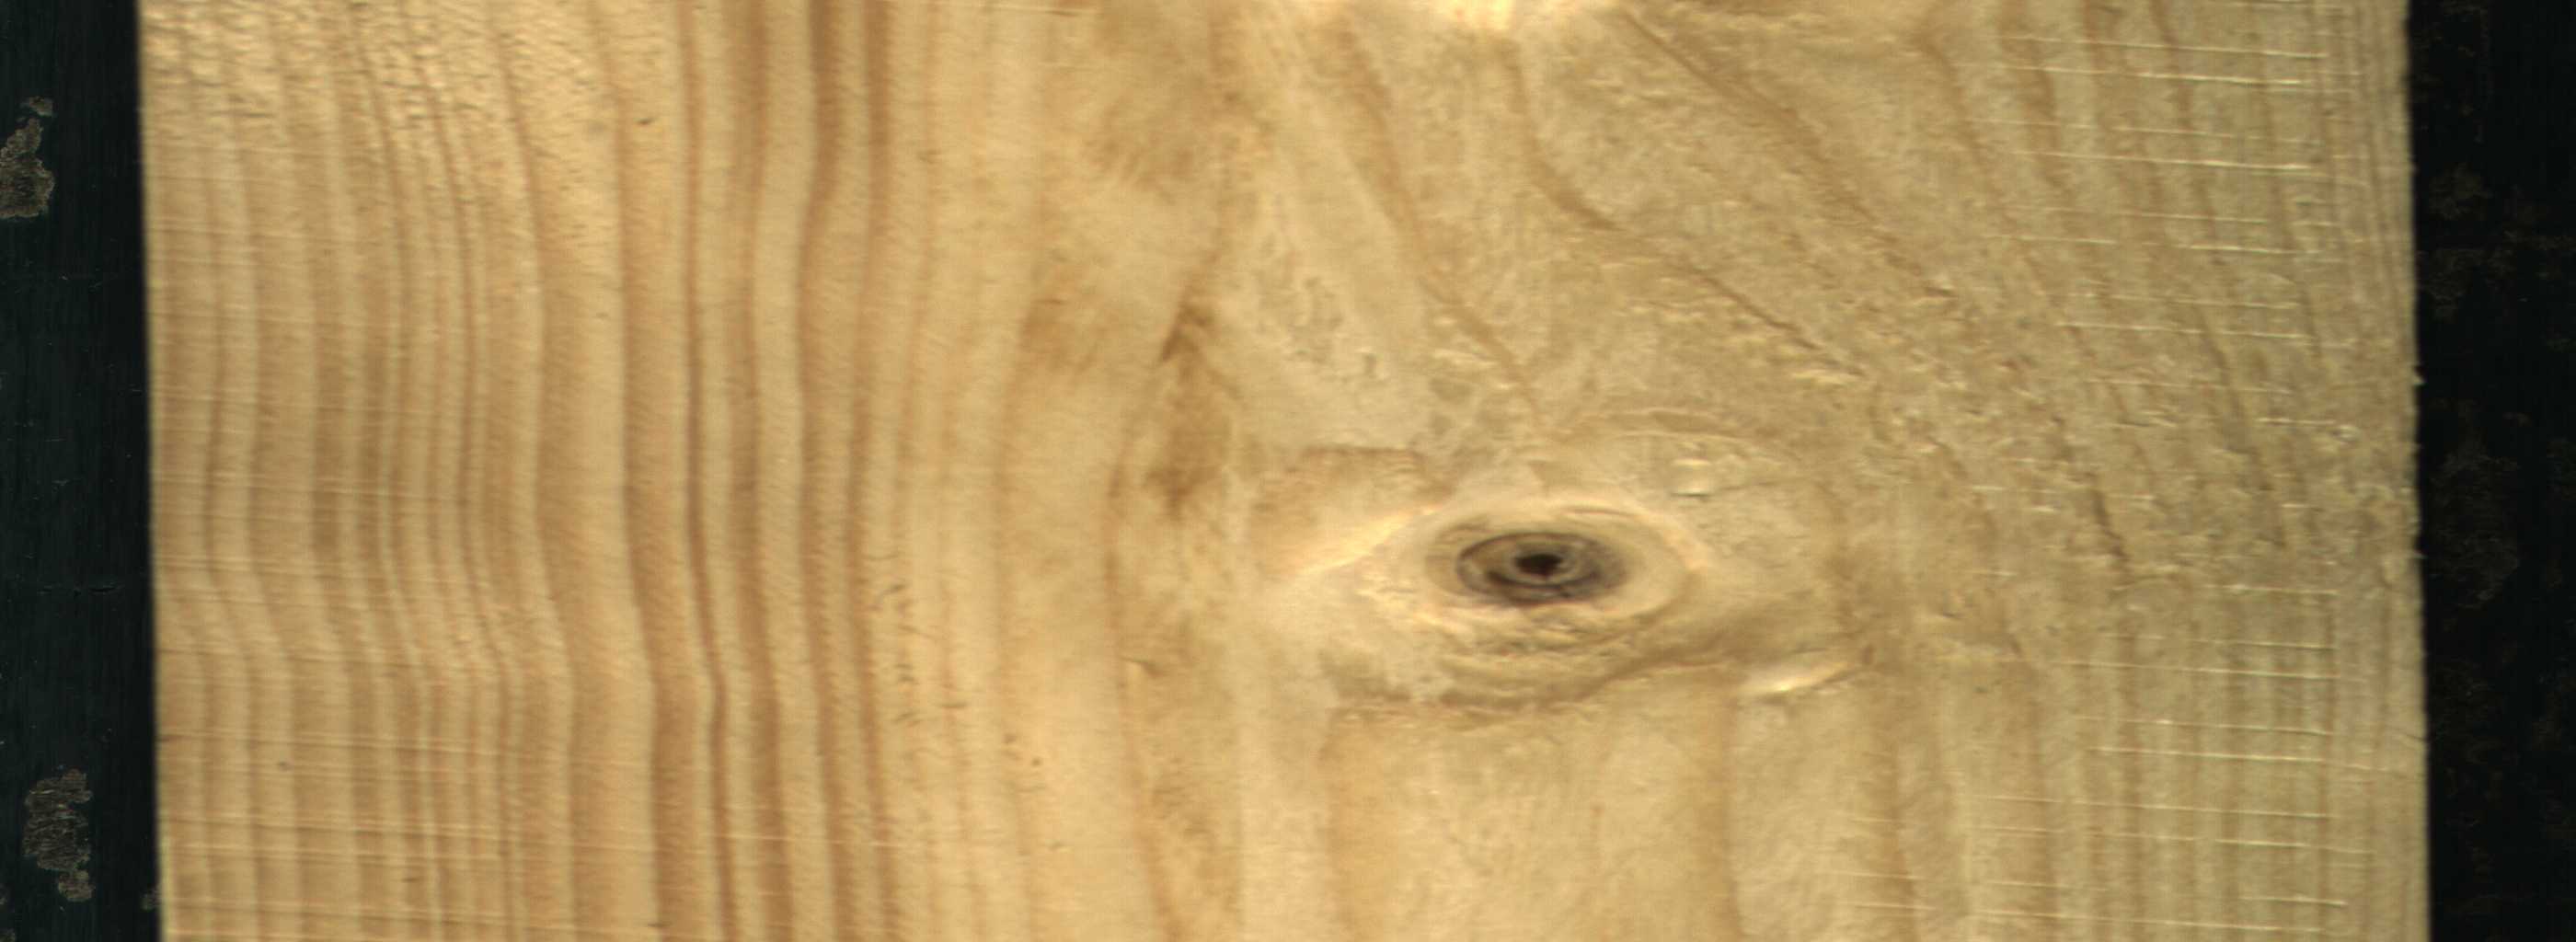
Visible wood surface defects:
Live_Knot